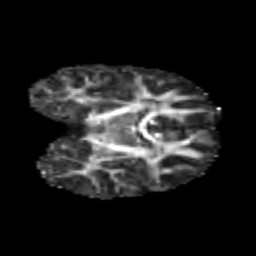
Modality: FA
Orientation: coronal
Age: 6
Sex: female
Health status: healthy